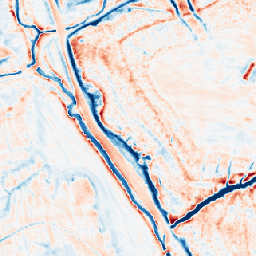
Category: edge_preserving
Decomposition family: anisotropic_diffusion
Decomposition parameters: iterations: 50
kappa: 10
gamma: 0.15
Upsampling method: area
Upsampling parameters: scale: 8
Upsampling scale: 8